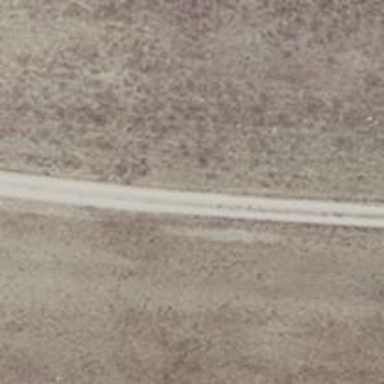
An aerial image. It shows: Track road with grade3 tracktype.